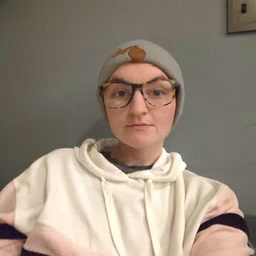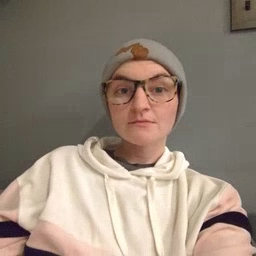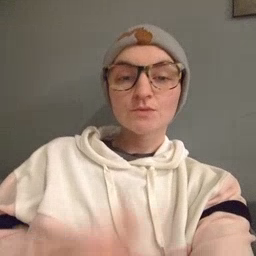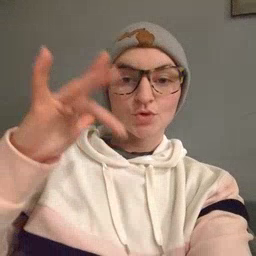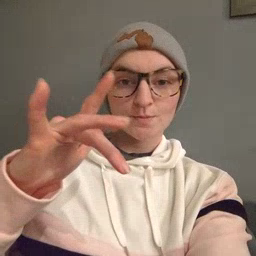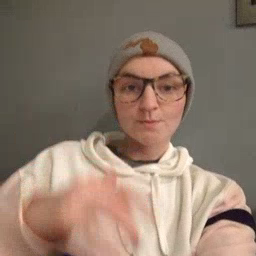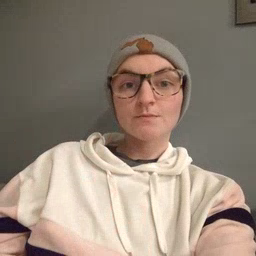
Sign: touch